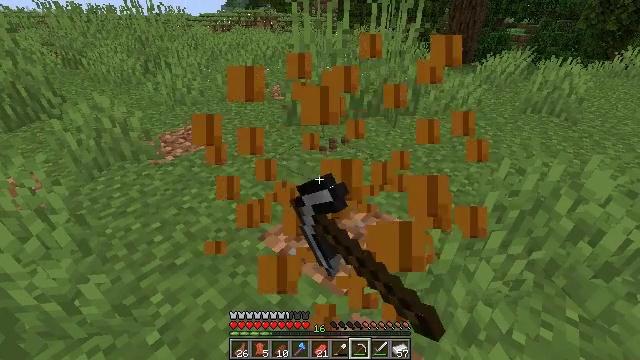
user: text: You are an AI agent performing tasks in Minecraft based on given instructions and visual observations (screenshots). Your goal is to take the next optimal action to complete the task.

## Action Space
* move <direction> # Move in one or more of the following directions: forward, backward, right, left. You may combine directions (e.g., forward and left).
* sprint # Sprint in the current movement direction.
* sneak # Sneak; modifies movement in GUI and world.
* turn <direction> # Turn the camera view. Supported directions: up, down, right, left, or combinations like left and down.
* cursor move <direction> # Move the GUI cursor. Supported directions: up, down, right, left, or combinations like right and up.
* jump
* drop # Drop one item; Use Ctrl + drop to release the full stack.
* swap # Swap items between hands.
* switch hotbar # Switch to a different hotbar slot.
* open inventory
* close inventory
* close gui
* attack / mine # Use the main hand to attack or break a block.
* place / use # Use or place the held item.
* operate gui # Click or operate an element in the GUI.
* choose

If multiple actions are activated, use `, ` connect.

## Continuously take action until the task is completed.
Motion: motion action
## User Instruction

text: Break the pumpkin to collect it.
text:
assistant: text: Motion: attack / mine